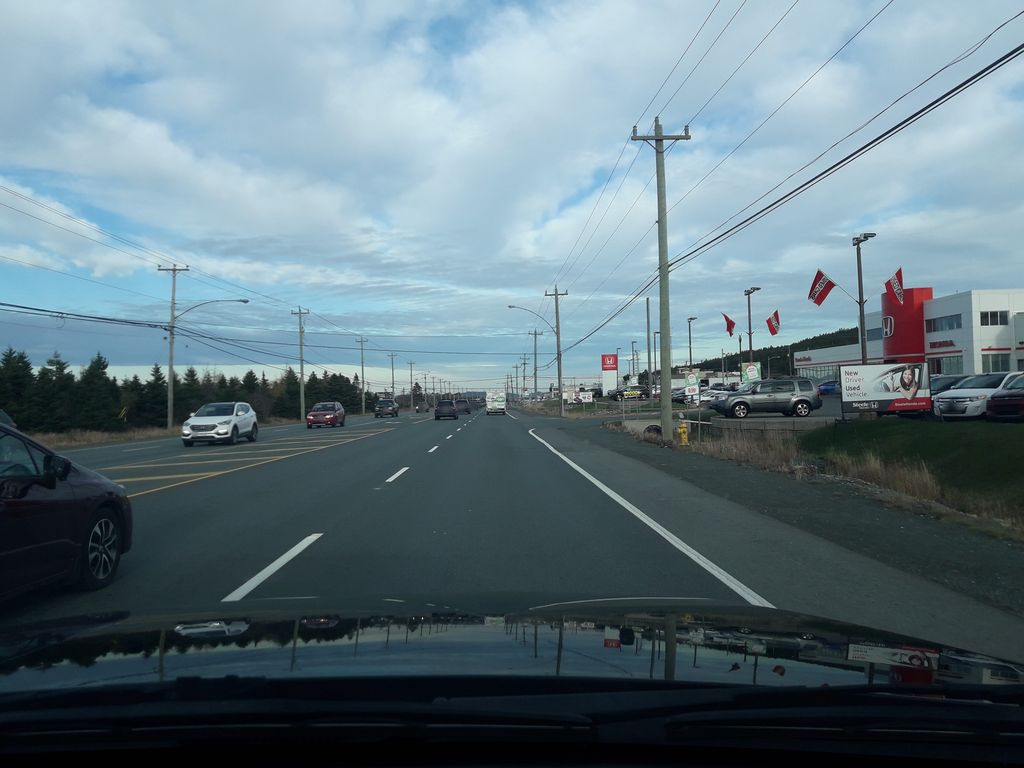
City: st_johns